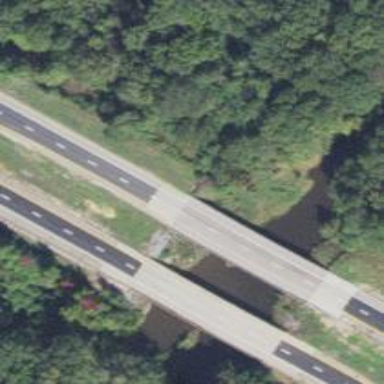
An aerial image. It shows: Beam bridge on trunk highway.